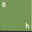
Piece: xx